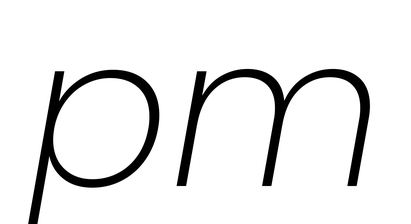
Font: Poppins-ExtraLightItalic